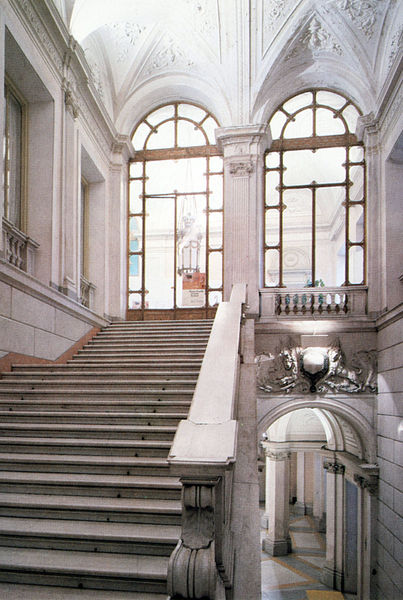
Titel: Ehrentreppe
Künstler: Giuseppe Piermarini
Standort: Monza
Institution: Villa Reale
Schlagwörter: schatten, weiß, ocker, bunt, fenster, glas, grau, hell, lampe, licht, marmor, orange, pfeiler, säule, säulen, tür, gebäude, haus, beige, ornament, kappen, architektur, barock, stein, steine, innenraum, brüstung, kirche, sonne, decke, gotik, kannelierung, relief, bilder, bogen, mauer, sprossenfenster, farbe, pilaster, rundbogen, kuppel, treppe, treppen, jugendstil, detail, glanz, verzierung, tepich, stuck, aufgang, durchgang, geländer, stufe, stufen, lichteinfall, tor, halle, foto, fotografie, photographie, bögen, fugen, gang, keller, gewölbe, kloster, palast, stockwerk, balustrade, tageslicht, fliesen, zwickel, kapitelle, kapitell, photo, wappen, farbfoto, gotisch, spitzbogen, residenz, rundbögen, treppenhaus, etagen, geschosse, ballustrade, löwe, stuckdecke, glastür, stockwerke, gebälk, akanthus, wölbung, fensterbögen, treppenaufgang, kannelur, baluster, handlauf, stiege, deckengewölbe, stichkappen, florale motive, überbelichtet, strahler, steinwerk, teppengeländer, gotisk, marmor#architektur